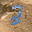
Label: 2